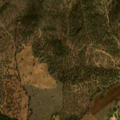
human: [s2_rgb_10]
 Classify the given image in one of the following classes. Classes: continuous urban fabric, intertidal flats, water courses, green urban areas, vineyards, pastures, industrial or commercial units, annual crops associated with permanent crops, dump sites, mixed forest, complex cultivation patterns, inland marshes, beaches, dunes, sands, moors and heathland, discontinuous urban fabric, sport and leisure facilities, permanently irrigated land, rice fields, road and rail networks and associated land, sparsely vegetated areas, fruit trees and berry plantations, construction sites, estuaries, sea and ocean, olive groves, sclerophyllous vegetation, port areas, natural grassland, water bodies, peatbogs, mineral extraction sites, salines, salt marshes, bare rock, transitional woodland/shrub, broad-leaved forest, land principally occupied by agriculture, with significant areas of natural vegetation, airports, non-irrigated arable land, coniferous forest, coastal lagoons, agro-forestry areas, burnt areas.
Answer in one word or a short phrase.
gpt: pastures, agro-forestry areas, transitional woodland/shrub